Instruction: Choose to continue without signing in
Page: checkout
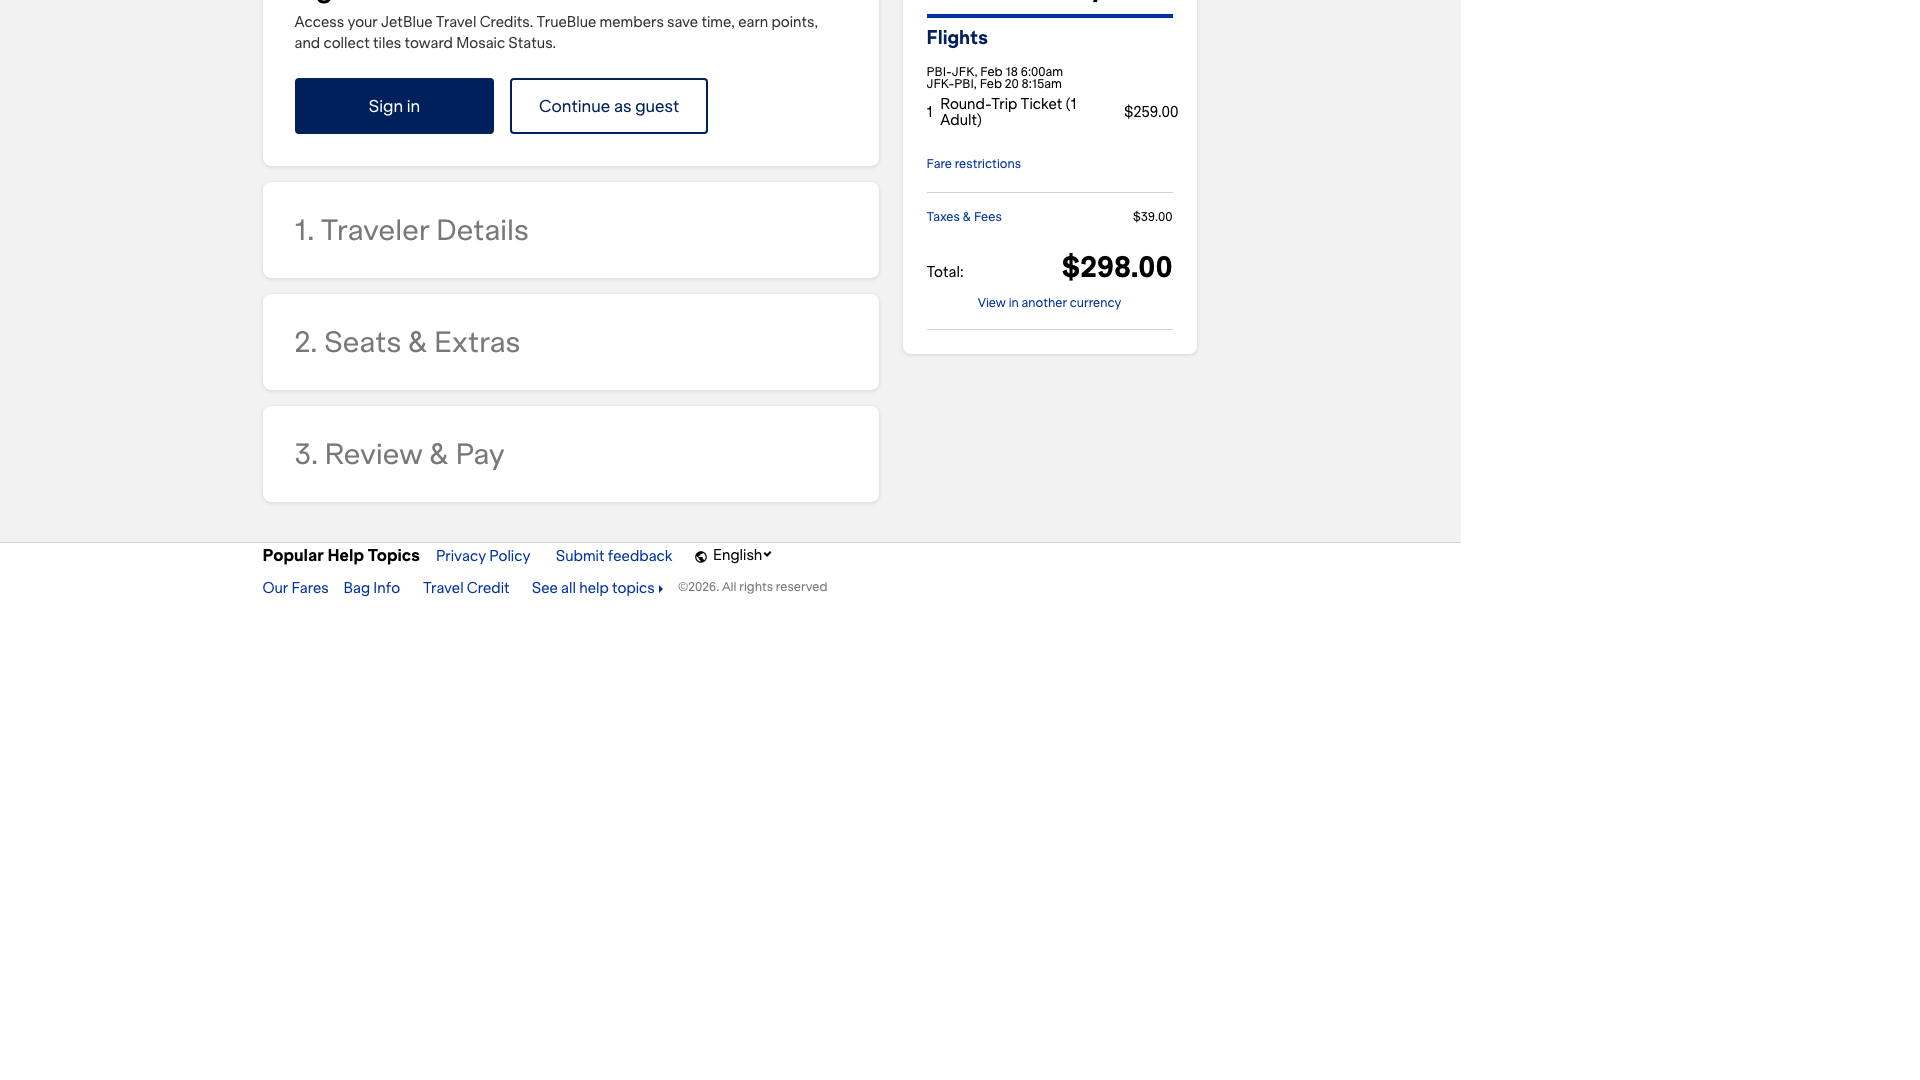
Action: click